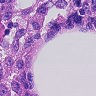
Metastatic tissue present: no